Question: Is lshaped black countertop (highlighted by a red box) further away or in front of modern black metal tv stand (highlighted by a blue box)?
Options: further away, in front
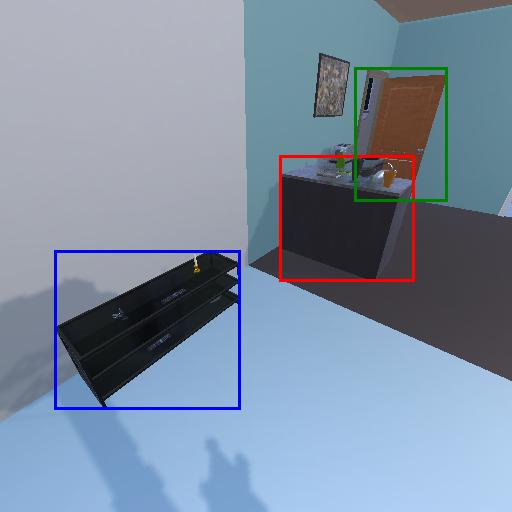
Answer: further away